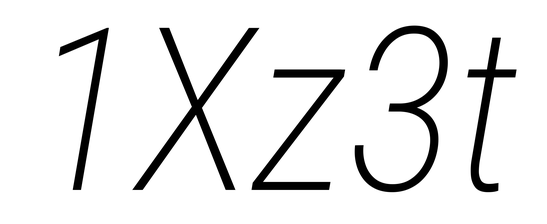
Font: Roboto-Italic_Condensed_ExtraLight_Italic